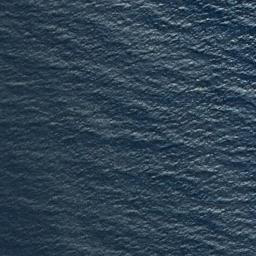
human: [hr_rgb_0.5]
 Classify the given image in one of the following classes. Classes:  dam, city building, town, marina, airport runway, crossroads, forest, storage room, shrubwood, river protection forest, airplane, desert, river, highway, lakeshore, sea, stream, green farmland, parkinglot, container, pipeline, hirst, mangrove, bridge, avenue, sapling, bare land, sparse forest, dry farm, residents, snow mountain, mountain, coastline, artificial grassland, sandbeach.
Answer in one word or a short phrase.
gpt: sea